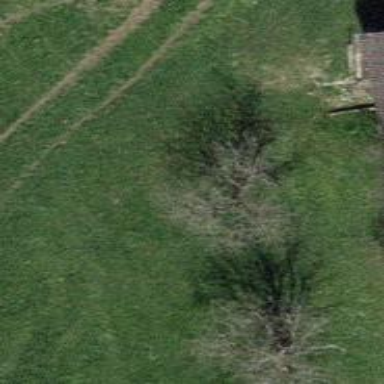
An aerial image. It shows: Broadleaved tree with lush leaves.